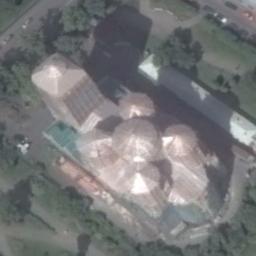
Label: church